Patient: sex F, age 65
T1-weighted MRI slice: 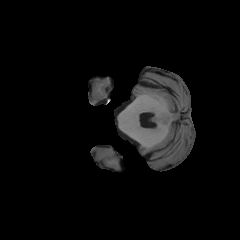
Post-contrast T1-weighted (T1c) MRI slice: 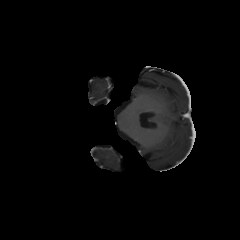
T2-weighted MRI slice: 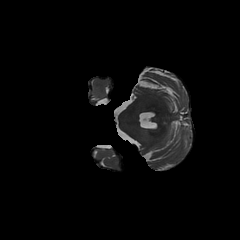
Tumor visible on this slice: no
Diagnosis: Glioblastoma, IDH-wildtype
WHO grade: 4